Question: I am using ui-router in my web application. Root div code is:
'''
<div ui-view="content" class="fade-in-up"></div>
'''
When I go from one state to another (/orders to /feedbacks in the screenshot below), the first state doesn't hide before the new state's fade animation has finished.

My css is:
'''
@-webkit-keyframes fadeInUp {
0% {
opacity: 0;
-webkit-transform: translateY(15px);
}
100% {
opacity: 1;
-webkit-transform: translateY(0);
}
}
@-moz-keyframes fadeInUp {
0% {
opacity: 0;
-moz-transform: translateY(15px);
}
100% {
opacity: 1;
-moz-transform: translateY(0);
}
}
@-o-keyframes fadeInUp {
0% {
opacity: 0;
-o-transform: translateY(15px);
}
100% {
opacity: 1;
-o-transform: translateY(0);
}
}
@keyframes fadeInUp {
0% {
opacity: 0;
transform: translateY(15px);
}
100% {
opacity: 1;
transform: translateY(0);
}
}
.fade-in-up {
-webkit-animation: fadeInUp .5s;
animation: fadeInUp .5s;
}
'''
Where am I wrong?
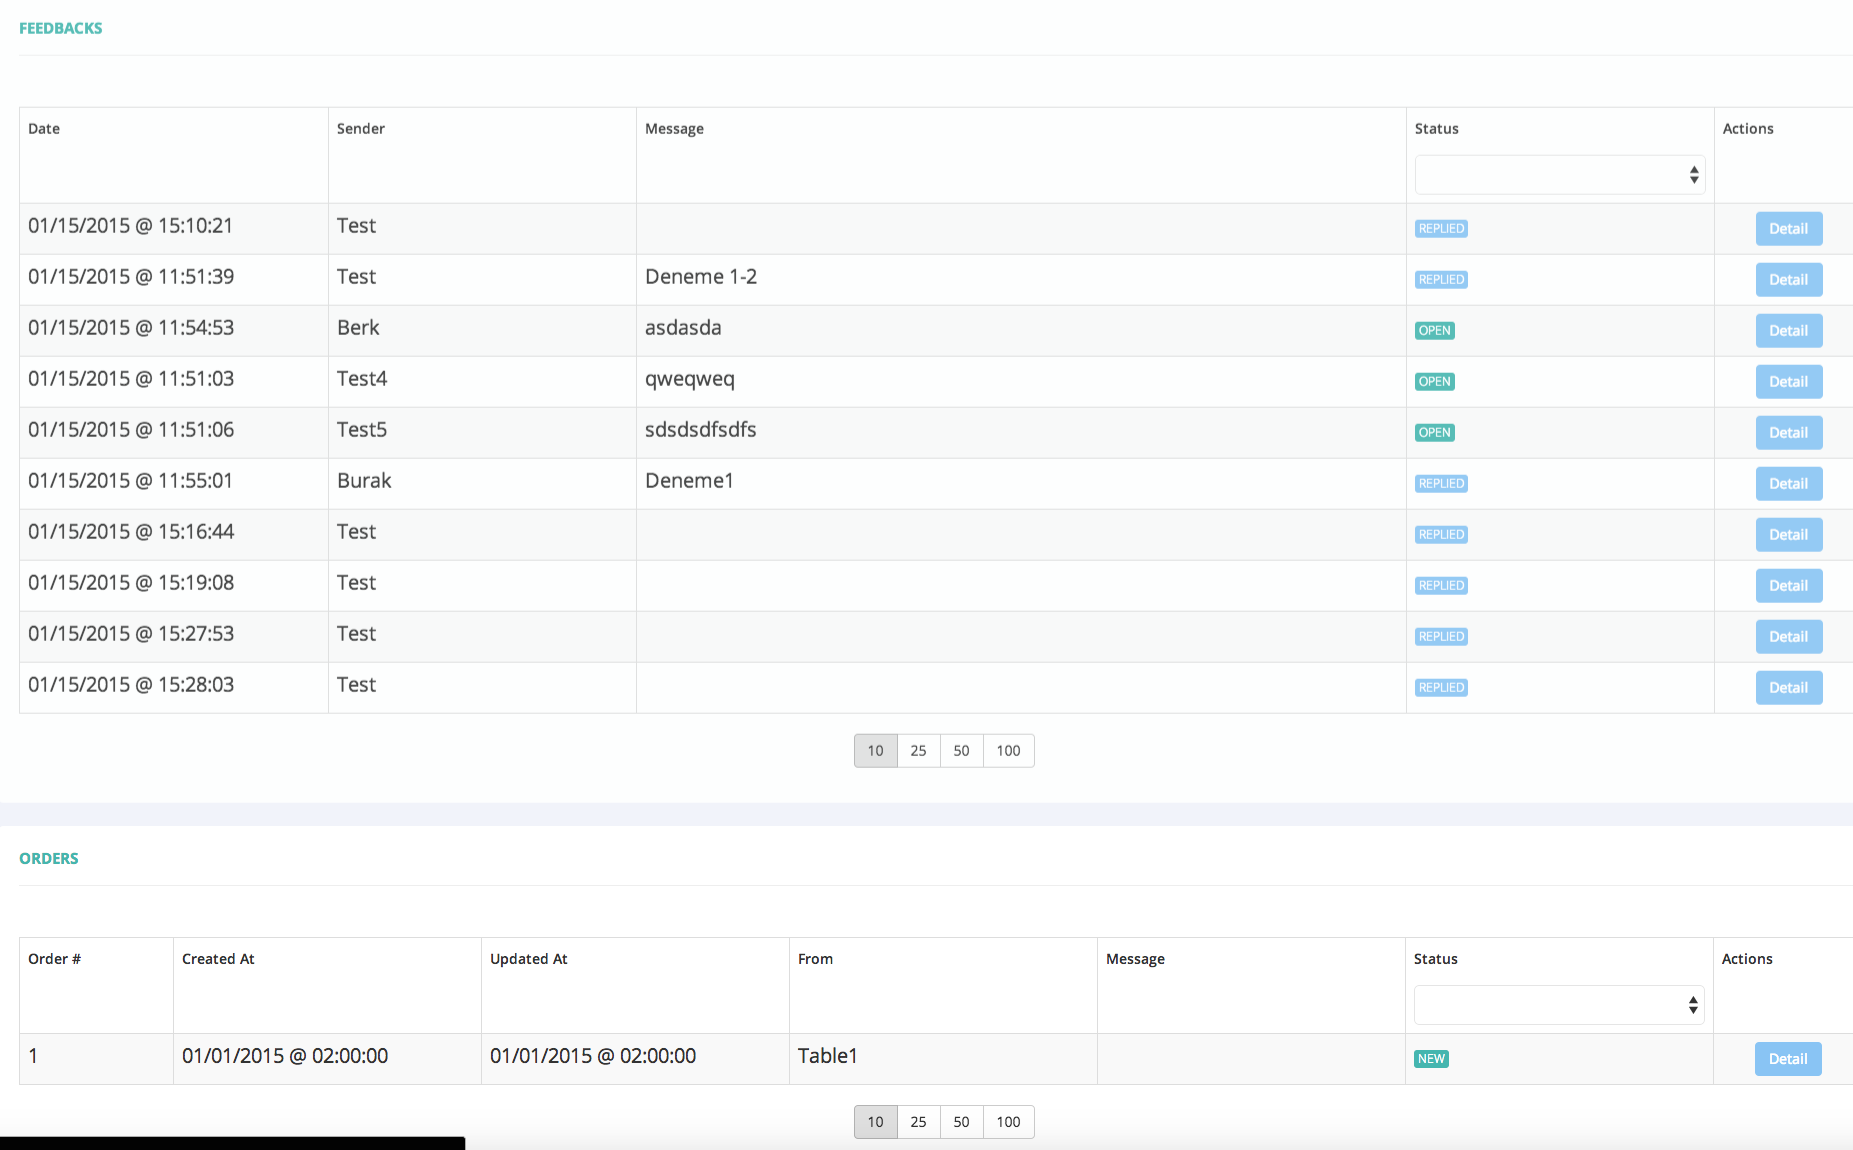
Answer: I've just posted a <URL> showing how to do this using ngAnimate with 'CSS' transitions.
There's a couple of transitions in the demo, this is the CSS snippet for fading in new views on the main element:
'''
/* start 'enter' transition on main view */
main.ng-enter {
/* transition on enter for .5s */
transition: .5s;
/* start with opacity 0 (invisible) */
opacity: 0;
}
/* end 'enter' transition on main view */
main.ng-enter-active {
/* end with opacity 1 (fade in) */
opacity: 1;
}
'''
There's only a transition on '.ng-enter' and not on '.ng-leave', which causes the new view (that is entering) to fade in while the old view (that is leaving) disappears instantly without a transition.